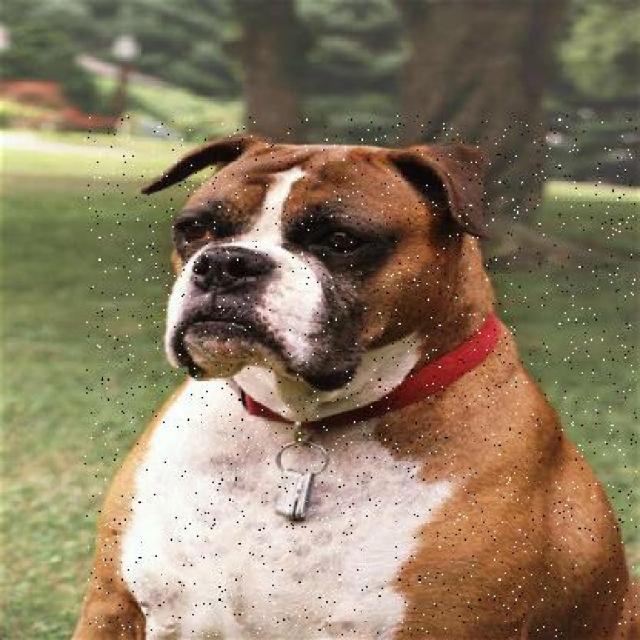
Healthy canine skin — no visible lesions, inflammation, or abnormalities. The skin and coat appear normal.